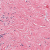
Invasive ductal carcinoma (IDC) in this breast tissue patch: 0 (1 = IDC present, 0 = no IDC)